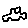
Label: car